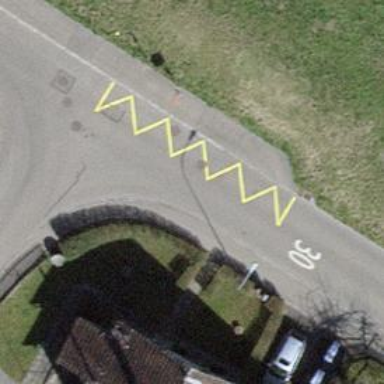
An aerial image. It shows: Hedge acting as barrier.